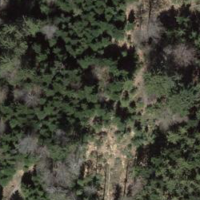
EUNIS habitat code: 43
Species observed at this site:
Fagus sylvatica